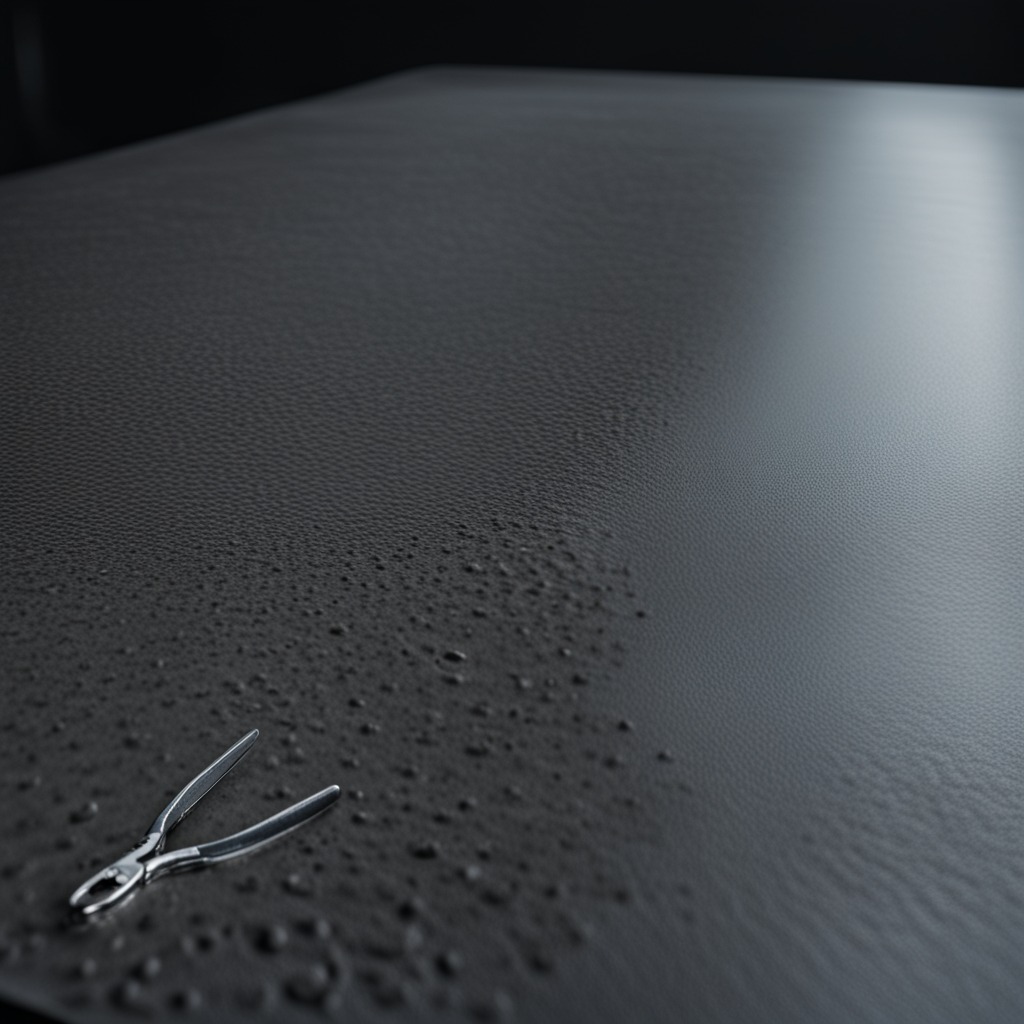
A plier is lying on a clean granite table inside a workshop at night.